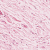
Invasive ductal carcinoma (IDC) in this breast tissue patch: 0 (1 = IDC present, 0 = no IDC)